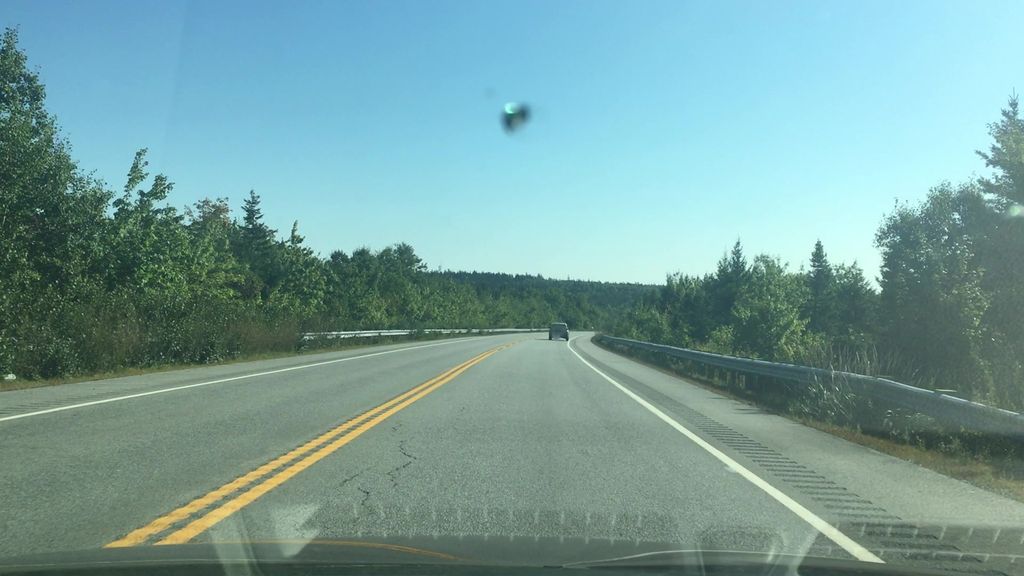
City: halifax